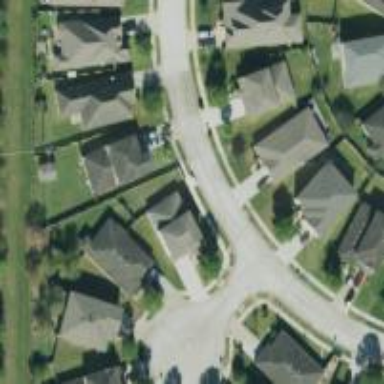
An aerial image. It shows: Residential road with separate sidewalk.